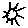
Label: sun